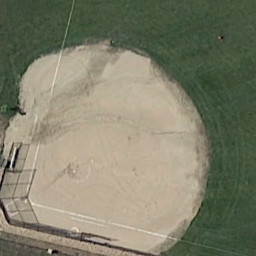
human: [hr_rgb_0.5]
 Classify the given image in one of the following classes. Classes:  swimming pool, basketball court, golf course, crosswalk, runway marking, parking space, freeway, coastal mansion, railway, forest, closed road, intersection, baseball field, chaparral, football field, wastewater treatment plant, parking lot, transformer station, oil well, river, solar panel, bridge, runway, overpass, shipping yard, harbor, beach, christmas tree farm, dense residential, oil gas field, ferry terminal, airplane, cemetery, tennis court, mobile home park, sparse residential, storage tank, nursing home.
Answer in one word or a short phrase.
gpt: baseball field